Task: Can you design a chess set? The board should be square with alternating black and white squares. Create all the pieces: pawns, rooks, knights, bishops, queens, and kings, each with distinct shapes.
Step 3745:
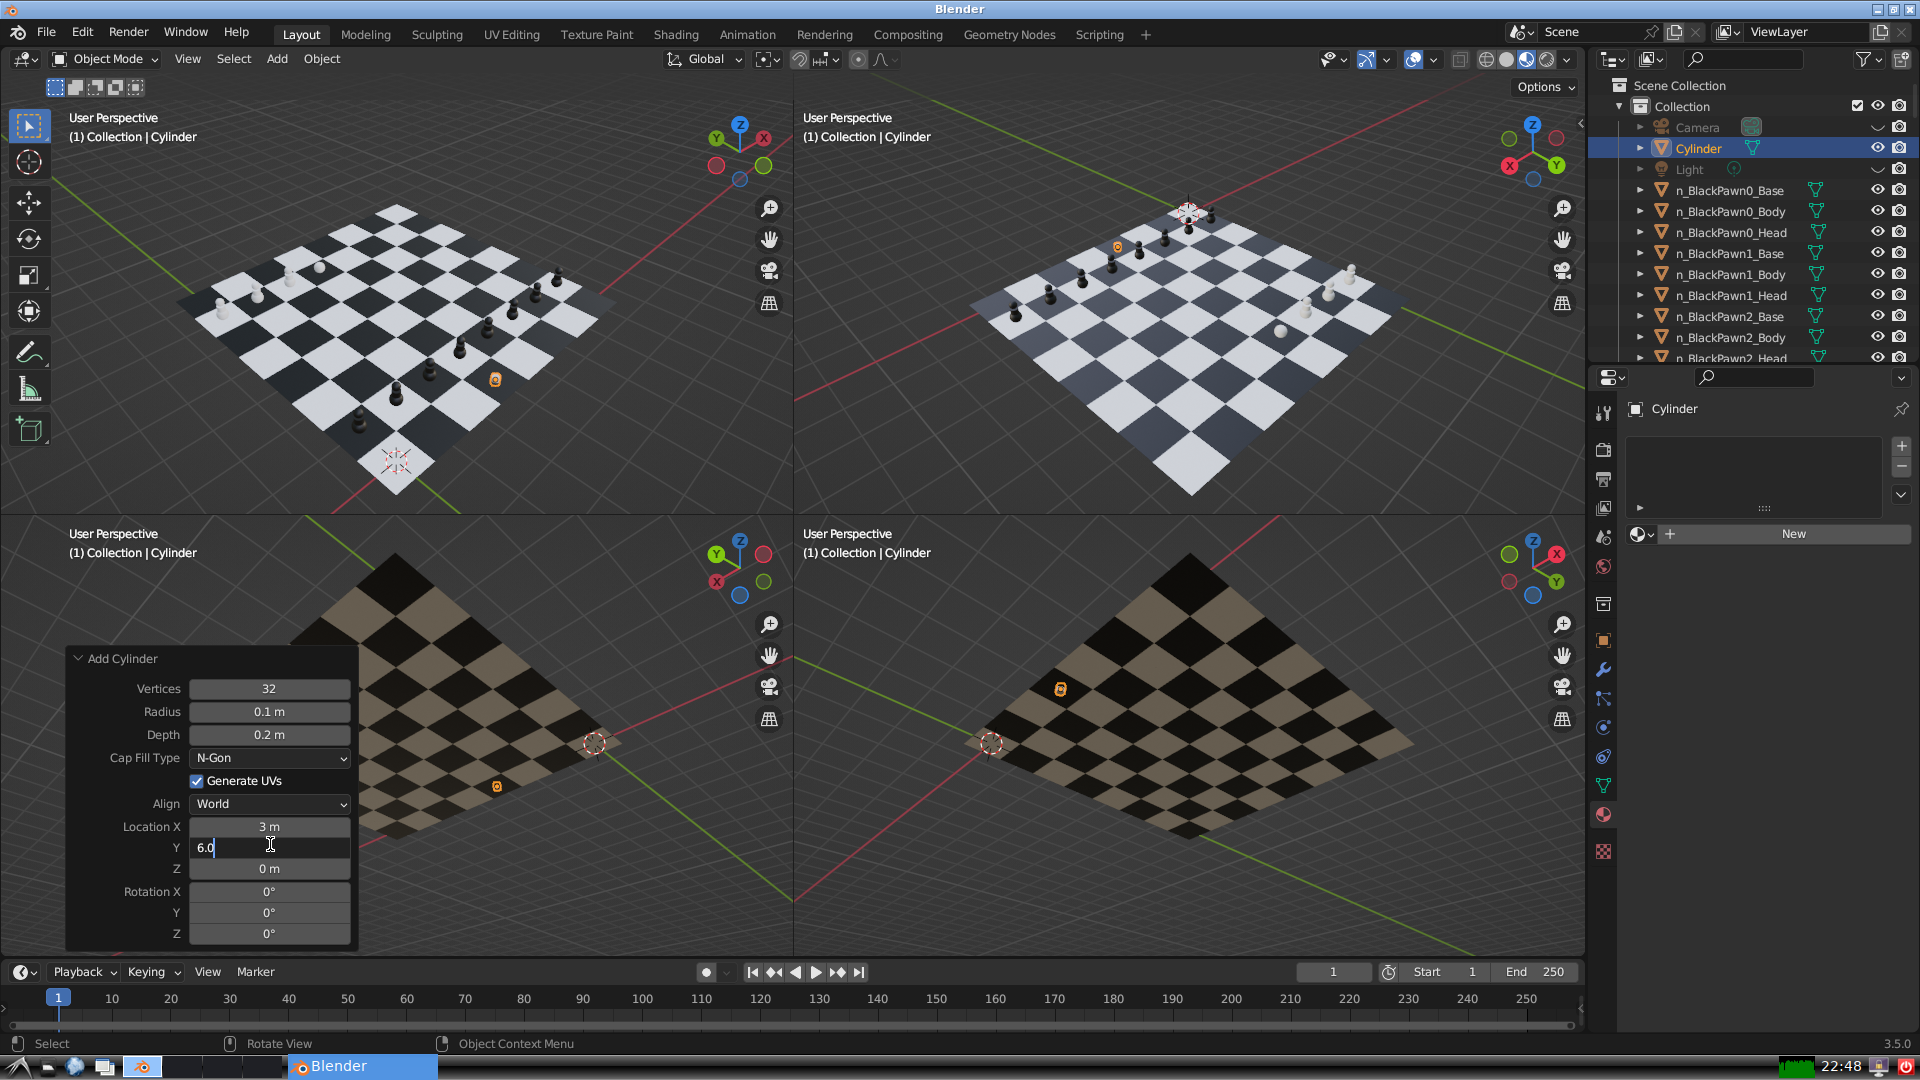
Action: {"key_press": ['Return']}